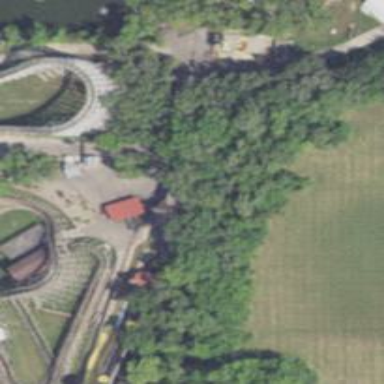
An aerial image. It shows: Attraction seen in the image is family rafting water slide.